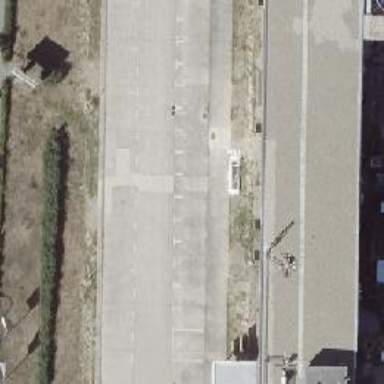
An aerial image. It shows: Street-side parking area.